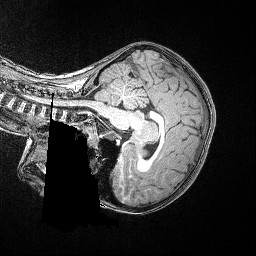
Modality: T1w
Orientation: sagittal
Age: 83
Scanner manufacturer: siemens
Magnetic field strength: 3 T
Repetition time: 2.5 s
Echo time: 0.00347 s